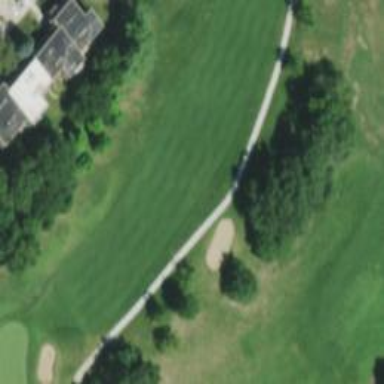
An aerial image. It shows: Golf hole.